Question: I am working on JavaCard applet and I am facing a strange error in my NXP JCOP Tools Eclipse plugin:

It says: "no definition for label Label: XXXXXXXX, , block XXX, def null".
Do you have any idea what it could mean? Eclipse underlines the package name, but I am absolutely sure that the package name is correct and that the class is in the correct package. There is no other error in the whole project (From 11 errors above there are 2 of type "no definition for label Label: ..." and other 9 directly caused by these 2). I tried cleaning and refreshing the project and deleting all binaries, but it does not help.
In the "Type" column there is: "com.ibm.bluez.jcop.eclipse.jcopmarker".
My Eclipse version:
Version: 4.2.2
Build id: M20130204-1200
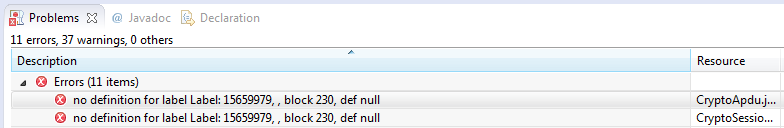
Answer: I solved the issue, I hope it might help someone. I changed my method code from
'''
public boolean processAPDU(APDU apdu) {
final byte[] apduBuf = apdu.getBuffer();
switch(apduBuf[ISO7816.OFFSET_INS]) {
...
'''
to
'''
public boolean processAPDU(APDU apdu) {
final byte[] apduBuf = apdu.getBuffer();
final byte ins = apduBuf[ISO7816.OFFSET_INS];
switch(ins) {
...
'''
and the error is gone. Possibly a bug in NXP JCOP Tools?